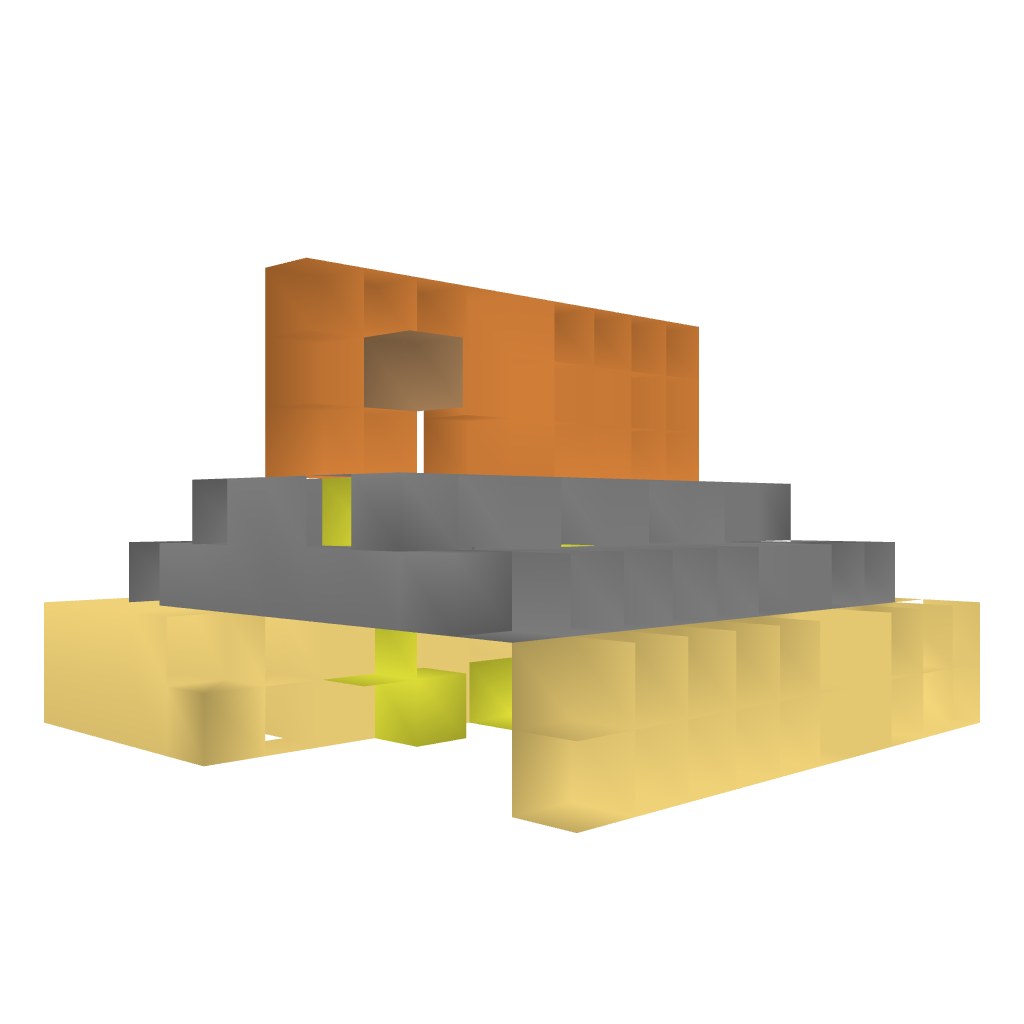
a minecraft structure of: Invisible Door Schematic bad low quality